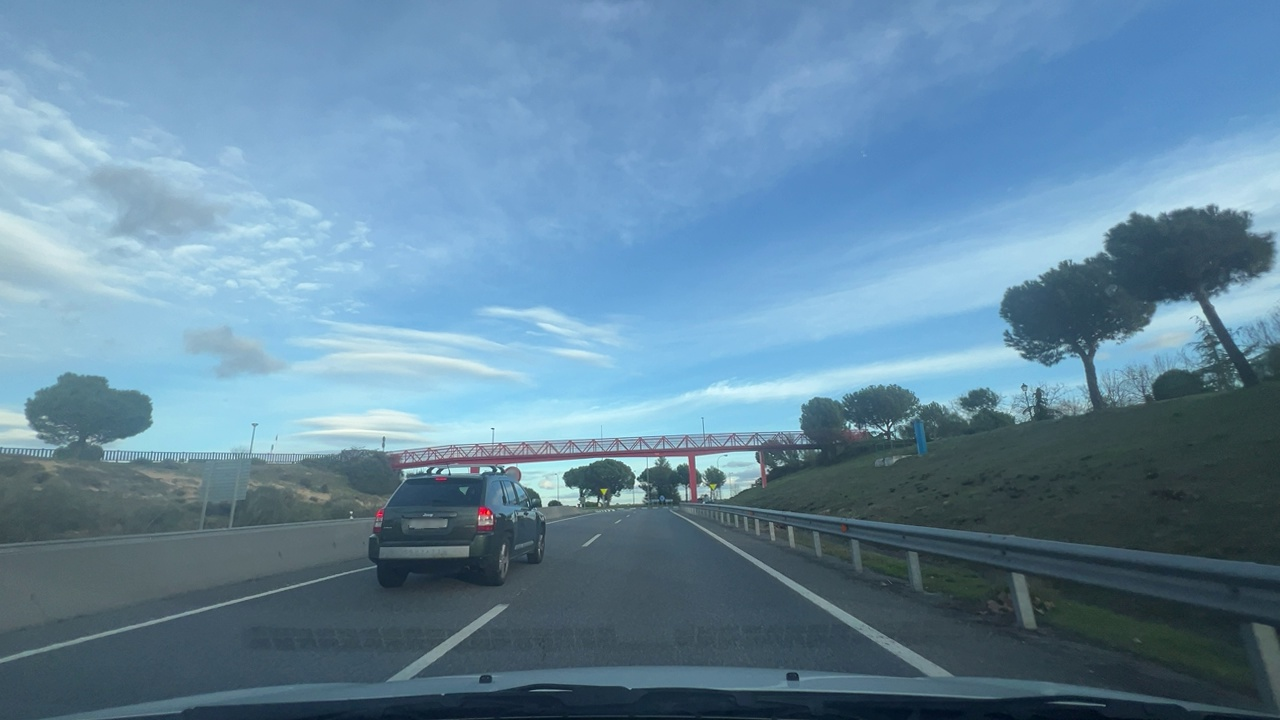
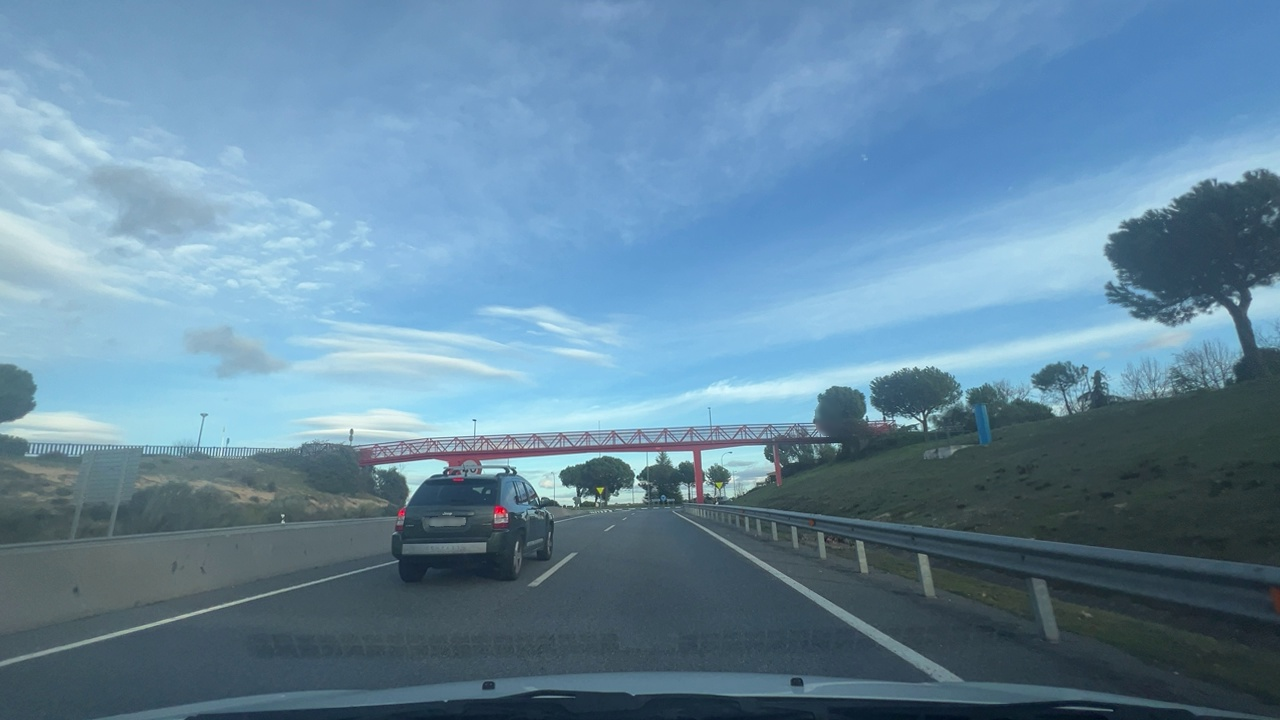
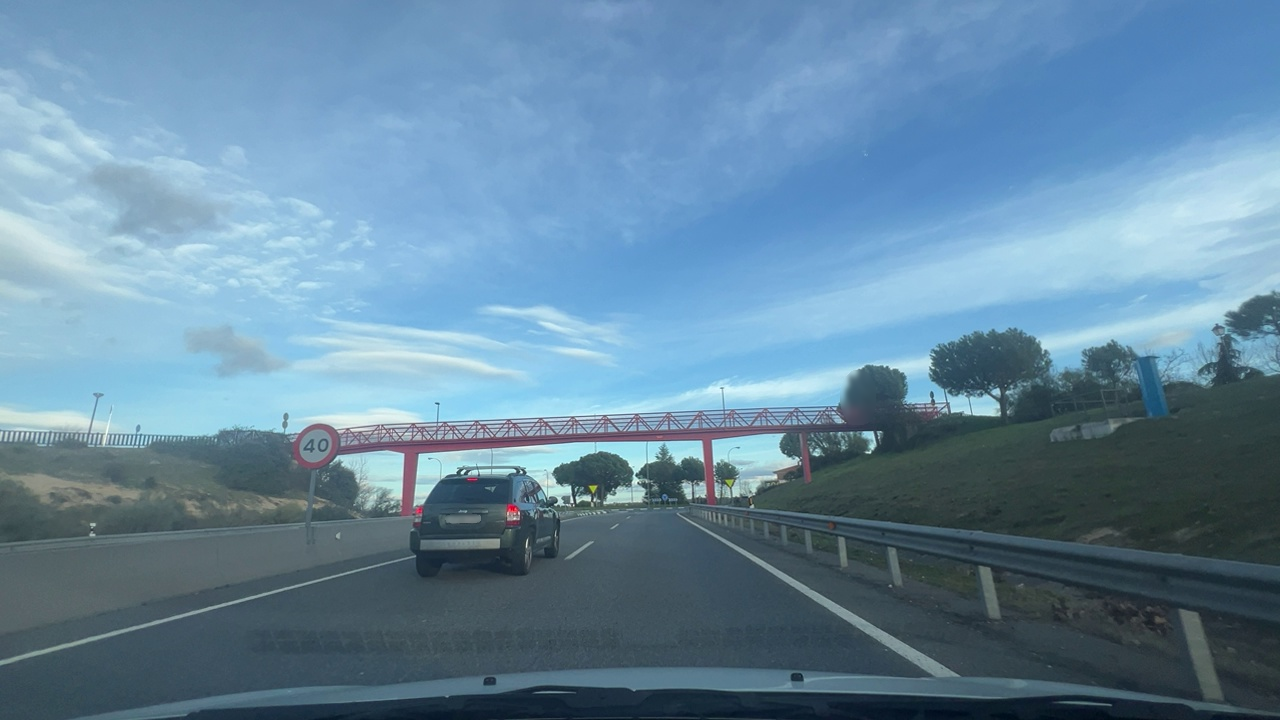
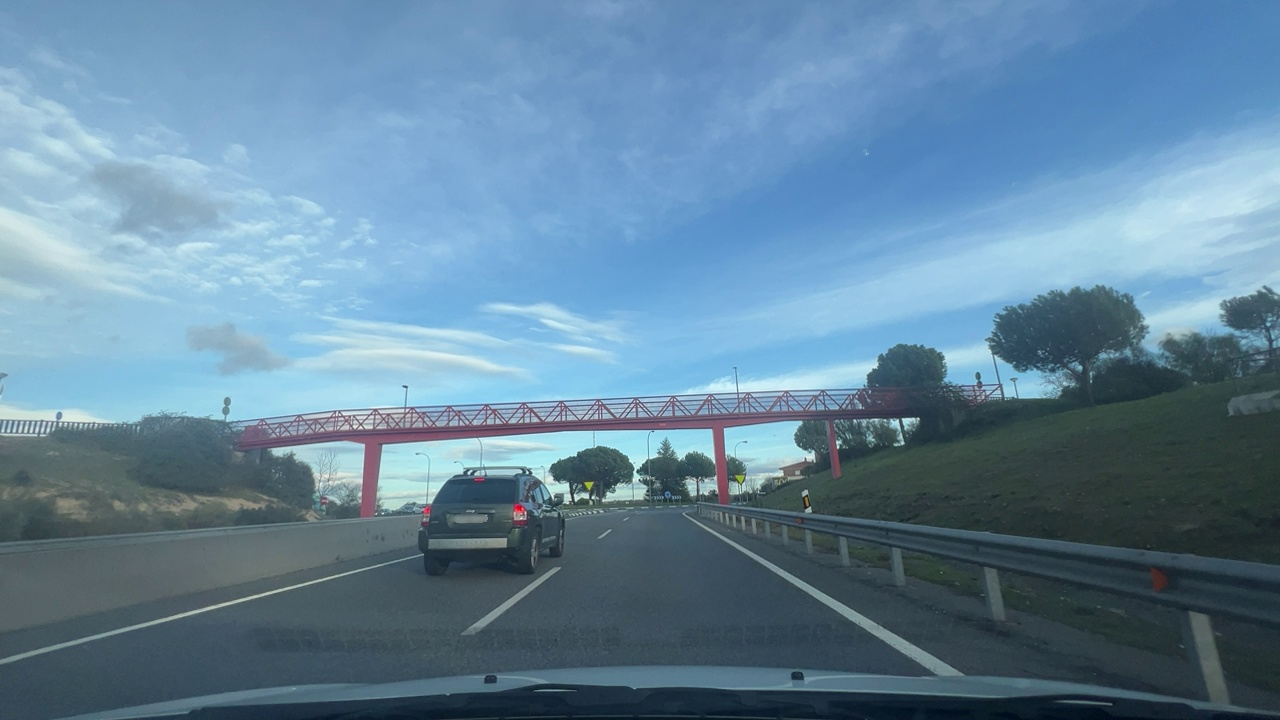
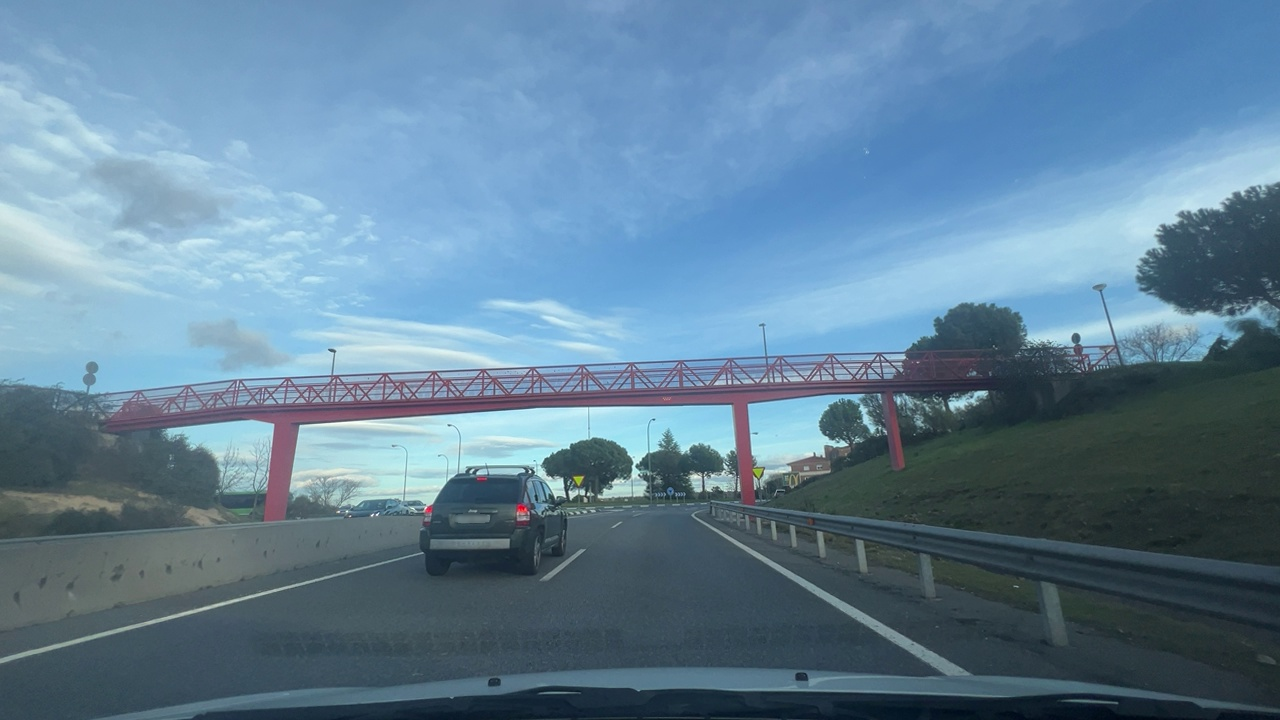
Situation: empty
Question: Is pedestrian's current path intersecting with the trajectory of the ego vehicle?
Answer: No
Reasoning: No pedestrians are in the ego lane or on a trajectory that intersects it; the path ahead is clear.

Situation: empty
Question: Are pedestrians or cyclists moving alongside the ego vehicle on the left side?
Answer: No
Reasoning: There are no pedestrians or cyclists traveling alongside the ego vehicle on the left.

Situation: empty
Question: Is the ego vehicle currently traveling within an acceleration or merge lane?
Answer: No
Reasoning: The ego vehicle is in a regular through lane with no merge or acceleration features.

Situation: empty
Question: Is there an adjacent acceleration lane merging into the ego lane?
Answer: No
Reasoning: There is no adjacent lane merging into the ego lane; all lanes continue parallel.